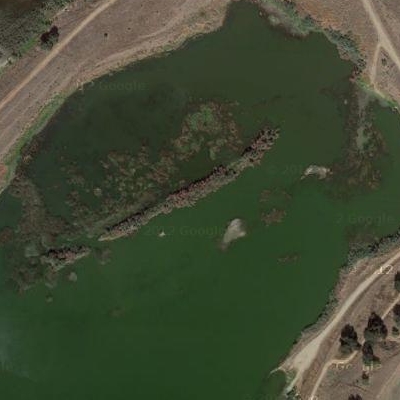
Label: dRiverLake